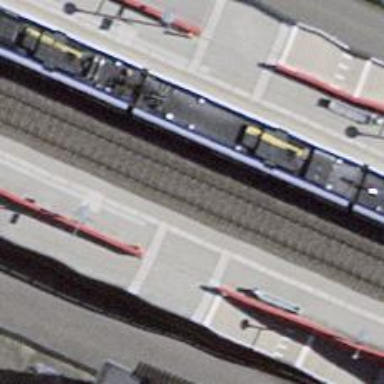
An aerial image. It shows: Single railway track on embankment with electrification through contact line.